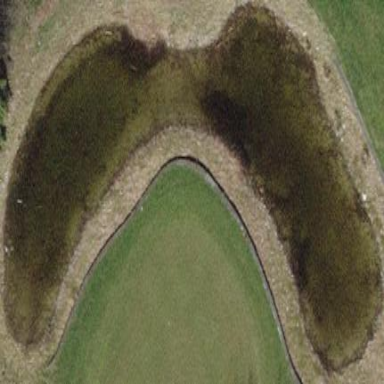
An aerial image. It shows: Water hazard in golf course. The hazard is natural water feature.